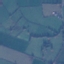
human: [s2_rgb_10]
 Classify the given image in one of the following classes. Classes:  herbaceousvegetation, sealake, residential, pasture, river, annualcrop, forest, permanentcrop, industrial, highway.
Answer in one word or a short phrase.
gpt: Pasture